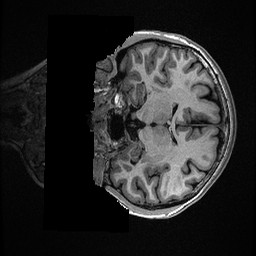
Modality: T1w
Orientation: coronal
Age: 22
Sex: female
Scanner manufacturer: ge
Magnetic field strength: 3 T
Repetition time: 0.006952 s
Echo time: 0.00292 s